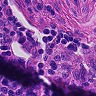
Metastatic tissue present: no